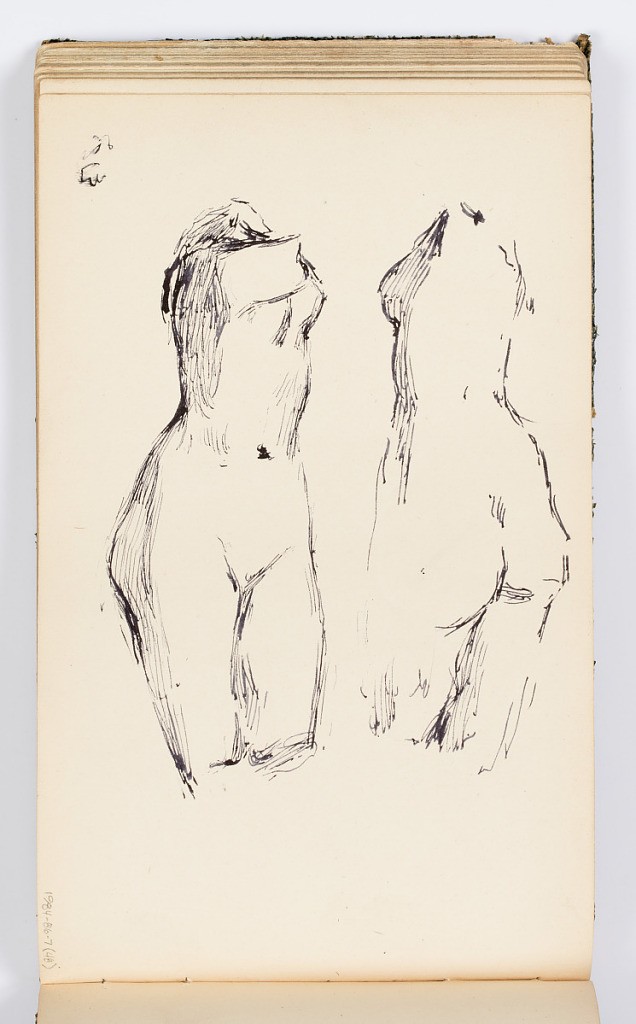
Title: Sketchbook Page: Woman's Torso
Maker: Kenyon Cox, American, 1856–1919
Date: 1883
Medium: Pen and black ink on paper
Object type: Sketchbook folio
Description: Studies of a woman's torso, from thigh to shoulder, seen from the front and the back.  Possibly a sketch from a cast.